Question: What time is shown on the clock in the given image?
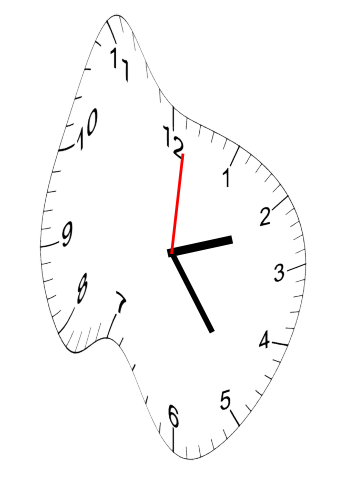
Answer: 02:24:01